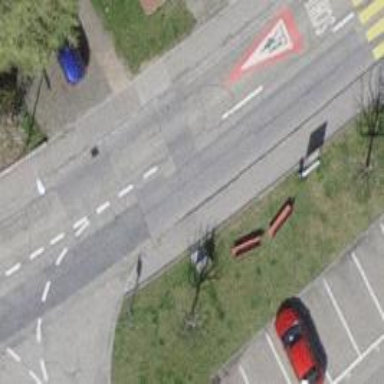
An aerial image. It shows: Bench.